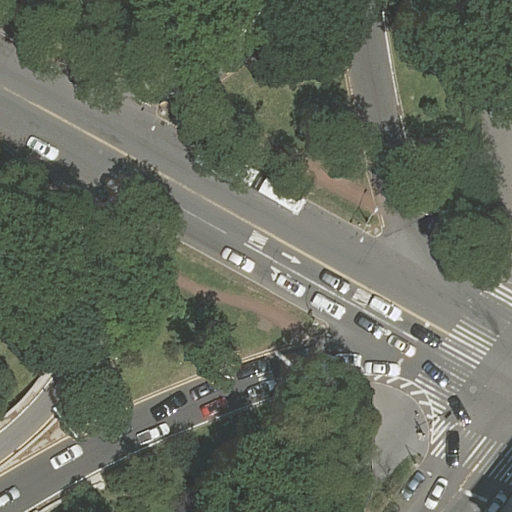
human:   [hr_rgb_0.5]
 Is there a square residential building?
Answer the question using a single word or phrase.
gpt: no

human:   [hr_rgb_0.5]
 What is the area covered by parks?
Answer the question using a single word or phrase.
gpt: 434m2

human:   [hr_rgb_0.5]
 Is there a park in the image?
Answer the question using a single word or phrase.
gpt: yes

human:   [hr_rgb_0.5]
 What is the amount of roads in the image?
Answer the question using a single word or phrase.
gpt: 20

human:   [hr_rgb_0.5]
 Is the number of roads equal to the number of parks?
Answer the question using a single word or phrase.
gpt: no

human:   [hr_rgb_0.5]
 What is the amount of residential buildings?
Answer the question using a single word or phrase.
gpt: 0

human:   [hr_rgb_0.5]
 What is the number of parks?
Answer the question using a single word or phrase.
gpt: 1

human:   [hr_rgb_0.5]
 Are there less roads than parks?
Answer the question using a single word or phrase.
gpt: no

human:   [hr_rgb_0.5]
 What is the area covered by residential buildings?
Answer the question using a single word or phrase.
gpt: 0m2

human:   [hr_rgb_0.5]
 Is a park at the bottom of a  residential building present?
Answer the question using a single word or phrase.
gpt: no

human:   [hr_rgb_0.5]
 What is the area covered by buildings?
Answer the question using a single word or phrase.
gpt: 0m2

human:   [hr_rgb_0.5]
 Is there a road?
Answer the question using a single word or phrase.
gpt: yes

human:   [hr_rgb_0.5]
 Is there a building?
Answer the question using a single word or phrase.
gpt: no

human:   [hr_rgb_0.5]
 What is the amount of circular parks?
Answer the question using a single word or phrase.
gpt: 0

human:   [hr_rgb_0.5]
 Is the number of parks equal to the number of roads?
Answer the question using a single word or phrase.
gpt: no

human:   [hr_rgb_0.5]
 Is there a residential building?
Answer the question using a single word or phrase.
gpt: no

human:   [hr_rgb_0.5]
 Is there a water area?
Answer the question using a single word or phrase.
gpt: no

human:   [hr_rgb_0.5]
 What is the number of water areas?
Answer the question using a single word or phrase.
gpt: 0

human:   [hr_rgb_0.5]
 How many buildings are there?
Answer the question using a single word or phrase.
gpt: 0

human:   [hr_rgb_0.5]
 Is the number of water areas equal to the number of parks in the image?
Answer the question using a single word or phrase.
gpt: no

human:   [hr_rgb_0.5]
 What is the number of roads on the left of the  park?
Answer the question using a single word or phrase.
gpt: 20

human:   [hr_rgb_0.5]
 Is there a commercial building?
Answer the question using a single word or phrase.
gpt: no

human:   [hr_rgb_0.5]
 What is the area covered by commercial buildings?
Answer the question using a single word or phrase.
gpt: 0m2

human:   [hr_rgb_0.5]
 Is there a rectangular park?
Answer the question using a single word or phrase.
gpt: yes

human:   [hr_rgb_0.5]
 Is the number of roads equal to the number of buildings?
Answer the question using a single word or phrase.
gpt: no

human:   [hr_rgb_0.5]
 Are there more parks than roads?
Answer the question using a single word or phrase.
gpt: no

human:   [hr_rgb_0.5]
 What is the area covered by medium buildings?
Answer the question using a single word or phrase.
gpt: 0m2

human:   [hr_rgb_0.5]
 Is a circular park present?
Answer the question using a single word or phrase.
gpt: no

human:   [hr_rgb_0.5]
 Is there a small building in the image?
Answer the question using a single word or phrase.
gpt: no

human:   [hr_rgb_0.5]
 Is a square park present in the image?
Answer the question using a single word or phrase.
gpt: no

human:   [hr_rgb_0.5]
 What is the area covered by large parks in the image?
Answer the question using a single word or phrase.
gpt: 0m2

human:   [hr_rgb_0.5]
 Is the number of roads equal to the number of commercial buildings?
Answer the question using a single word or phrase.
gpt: no

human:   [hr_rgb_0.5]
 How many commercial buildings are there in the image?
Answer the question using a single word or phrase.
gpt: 0

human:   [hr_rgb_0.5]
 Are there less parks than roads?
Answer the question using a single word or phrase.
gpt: yes

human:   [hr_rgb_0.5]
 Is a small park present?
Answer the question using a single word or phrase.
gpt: no

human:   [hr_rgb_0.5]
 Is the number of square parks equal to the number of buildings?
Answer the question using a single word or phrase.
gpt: yes

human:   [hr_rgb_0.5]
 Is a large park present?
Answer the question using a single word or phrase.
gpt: no

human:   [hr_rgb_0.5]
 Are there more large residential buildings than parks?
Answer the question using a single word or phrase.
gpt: no

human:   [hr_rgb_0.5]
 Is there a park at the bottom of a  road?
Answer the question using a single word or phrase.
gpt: no

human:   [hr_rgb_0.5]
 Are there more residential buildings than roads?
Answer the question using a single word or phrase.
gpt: no

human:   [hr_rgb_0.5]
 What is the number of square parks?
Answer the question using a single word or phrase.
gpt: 0

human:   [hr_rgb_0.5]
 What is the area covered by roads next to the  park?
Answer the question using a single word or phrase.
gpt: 0m2

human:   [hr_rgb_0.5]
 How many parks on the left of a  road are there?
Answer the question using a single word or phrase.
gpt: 0

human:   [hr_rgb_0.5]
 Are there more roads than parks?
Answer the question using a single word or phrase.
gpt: yes

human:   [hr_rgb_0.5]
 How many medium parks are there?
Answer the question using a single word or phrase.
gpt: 1

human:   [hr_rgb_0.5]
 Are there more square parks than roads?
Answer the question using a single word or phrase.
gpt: no

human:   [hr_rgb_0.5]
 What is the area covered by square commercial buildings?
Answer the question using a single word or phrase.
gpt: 0m2

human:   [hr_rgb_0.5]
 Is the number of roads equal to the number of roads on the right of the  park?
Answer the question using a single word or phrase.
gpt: no

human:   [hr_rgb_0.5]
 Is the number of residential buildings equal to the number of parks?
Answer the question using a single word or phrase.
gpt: no

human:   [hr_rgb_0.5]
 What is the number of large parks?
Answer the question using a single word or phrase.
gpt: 0

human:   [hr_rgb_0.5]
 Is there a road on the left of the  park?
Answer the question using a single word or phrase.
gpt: yes

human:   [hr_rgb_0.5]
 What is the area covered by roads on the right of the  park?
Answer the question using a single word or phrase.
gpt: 0m2

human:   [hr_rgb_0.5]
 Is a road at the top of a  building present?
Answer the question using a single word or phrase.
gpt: no

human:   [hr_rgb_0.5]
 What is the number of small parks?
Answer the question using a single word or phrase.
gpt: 0

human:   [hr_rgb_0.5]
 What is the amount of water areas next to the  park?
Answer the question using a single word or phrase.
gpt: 0

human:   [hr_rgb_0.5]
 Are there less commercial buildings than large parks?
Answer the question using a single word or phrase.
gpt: no

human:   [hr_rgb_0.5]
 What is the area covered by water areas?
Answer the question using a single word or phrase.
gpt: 0m2

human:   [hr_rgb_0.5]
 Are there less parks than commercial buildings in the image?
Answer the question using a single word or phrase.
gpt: no

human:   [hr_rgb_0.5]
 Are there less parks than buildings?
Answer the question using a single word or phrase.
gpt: no

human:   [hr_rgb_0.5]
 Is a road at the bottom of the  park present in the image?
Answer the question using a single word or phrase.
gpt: yes

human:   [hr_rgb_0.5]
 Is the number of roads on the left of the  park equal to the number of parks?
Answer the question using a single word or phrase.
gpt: no

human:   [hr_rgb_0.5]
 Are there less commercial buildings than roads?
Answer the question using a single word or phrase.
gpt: yes

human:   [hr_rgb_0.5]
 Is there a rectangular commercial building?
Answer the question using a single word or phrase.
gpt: no

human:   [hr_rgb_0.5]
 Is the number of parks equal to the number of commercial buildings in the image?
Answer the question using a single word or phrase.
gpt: no